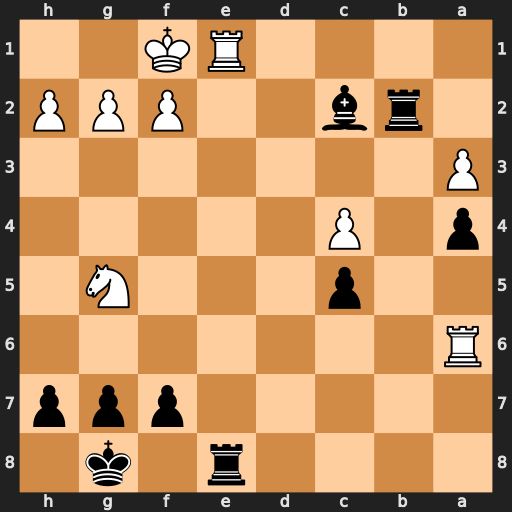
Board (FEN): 4r1k1/5ppp/R7/2p3N1/p1P5/P7/1rb2PPP/4RK2
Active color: b
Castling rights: -
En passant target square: -
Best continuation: Bd3+ Kg1 Rxe1#